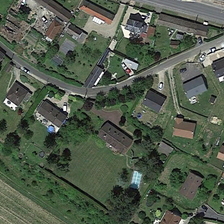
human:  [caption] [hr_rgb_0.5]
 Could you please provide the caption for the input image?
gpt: many buildings and green trees are in a medium residential area .

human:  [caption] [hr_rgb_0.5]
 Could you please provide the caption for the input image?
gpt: many buildings and green trees are in a medium residential area .

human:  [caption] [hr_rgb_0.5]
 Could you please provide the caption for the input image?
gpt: many buildings and green trees are in a medium residential area .

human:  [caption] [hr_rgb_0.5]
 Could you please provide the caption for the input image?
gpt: many buildings and green trees are in a medium residential area .

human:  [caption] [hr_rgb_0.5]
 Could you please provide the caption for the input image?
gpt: many buildings and green trees are in a medium residential area .